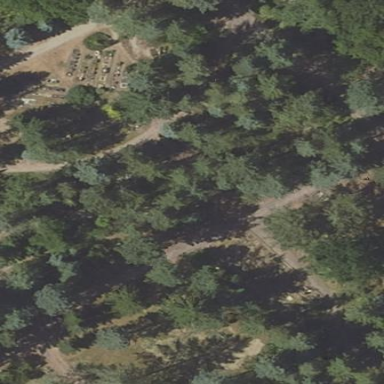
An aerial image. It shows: Grave yard.